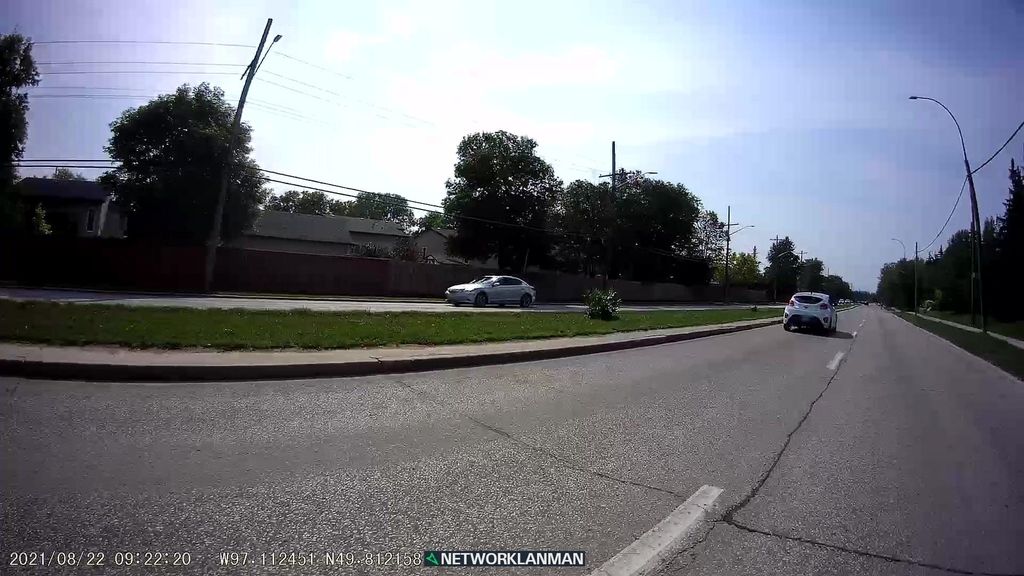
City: winnipeg